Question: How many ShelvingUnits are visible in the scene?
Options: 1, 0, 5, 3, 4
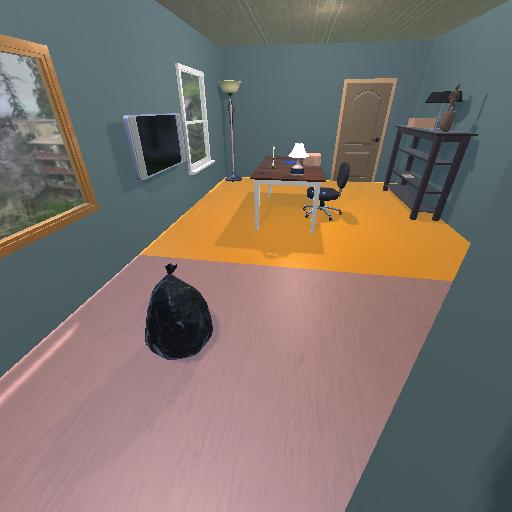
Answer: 1